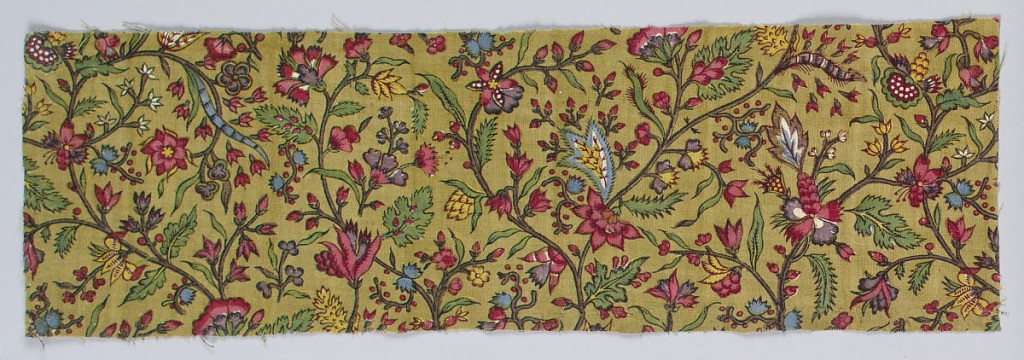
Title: Textile
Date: ca. 1800
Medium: Medum: cotton Technique: block printed (two reds, purple, black, yellow-green) with yellow and blue applied by brush on plain weave
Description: Small scale floral pattern in multi- color on drab background.